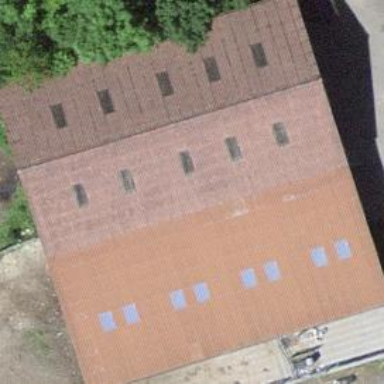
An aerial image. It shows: Rural barn.